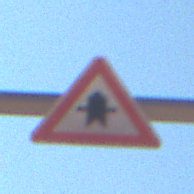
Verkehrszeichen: Vorfahrt
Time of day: MorningAfternoon
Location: Outdoor (Nature)
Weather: Clear
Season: Summer
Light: Natural